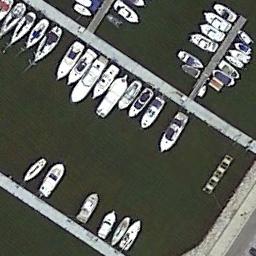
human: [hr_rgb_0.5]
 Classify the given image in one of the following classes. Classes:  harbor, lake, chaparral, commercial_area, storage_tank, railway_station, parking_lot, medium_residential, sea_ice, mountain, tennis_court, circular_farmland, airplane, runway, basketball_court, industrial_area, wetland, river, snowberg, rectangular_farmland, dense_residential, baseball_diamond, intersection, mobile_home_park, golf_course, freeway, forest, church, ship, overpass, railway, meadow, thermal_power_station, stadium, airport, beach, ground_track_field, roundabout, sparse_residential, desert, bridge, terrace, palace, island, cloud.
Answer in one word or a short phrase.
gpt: harbor